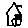
Label: house